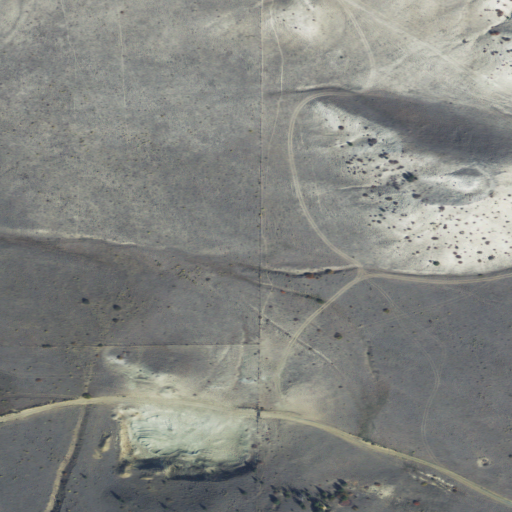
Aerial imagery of valley in Montana named Dixon Gulch containing grassland, shrub, and barren land